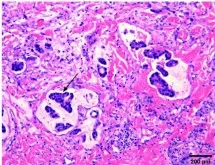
Representative images of the patient. (b) HE staining of skin lesion. The skin metastasis of adenocarcinoma and tumor thrombus (arrow) was found in vessels. Scale bar: 200 mum.
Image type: pathology (h&e)